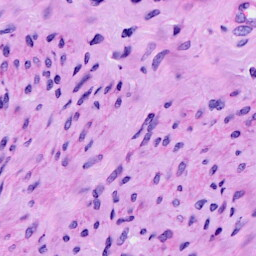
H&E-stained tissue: Cervix